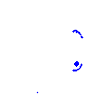
Particle: pion